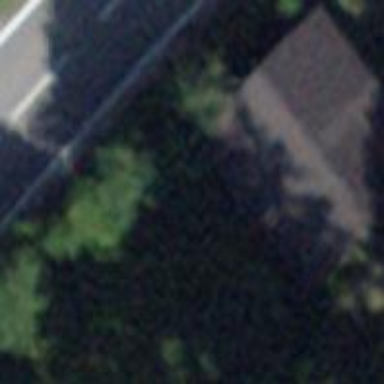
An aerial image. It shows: Garage building.